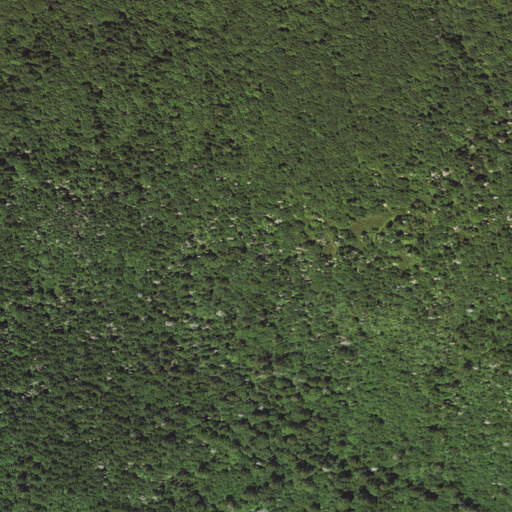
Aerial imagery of gap in North Carolina named Rainbow Gap containing evergreen forest, mixed forest, and deciduous forest